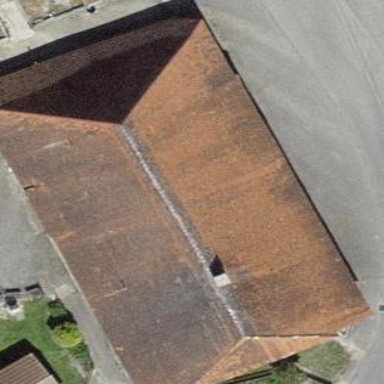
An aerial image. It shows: Farm building.